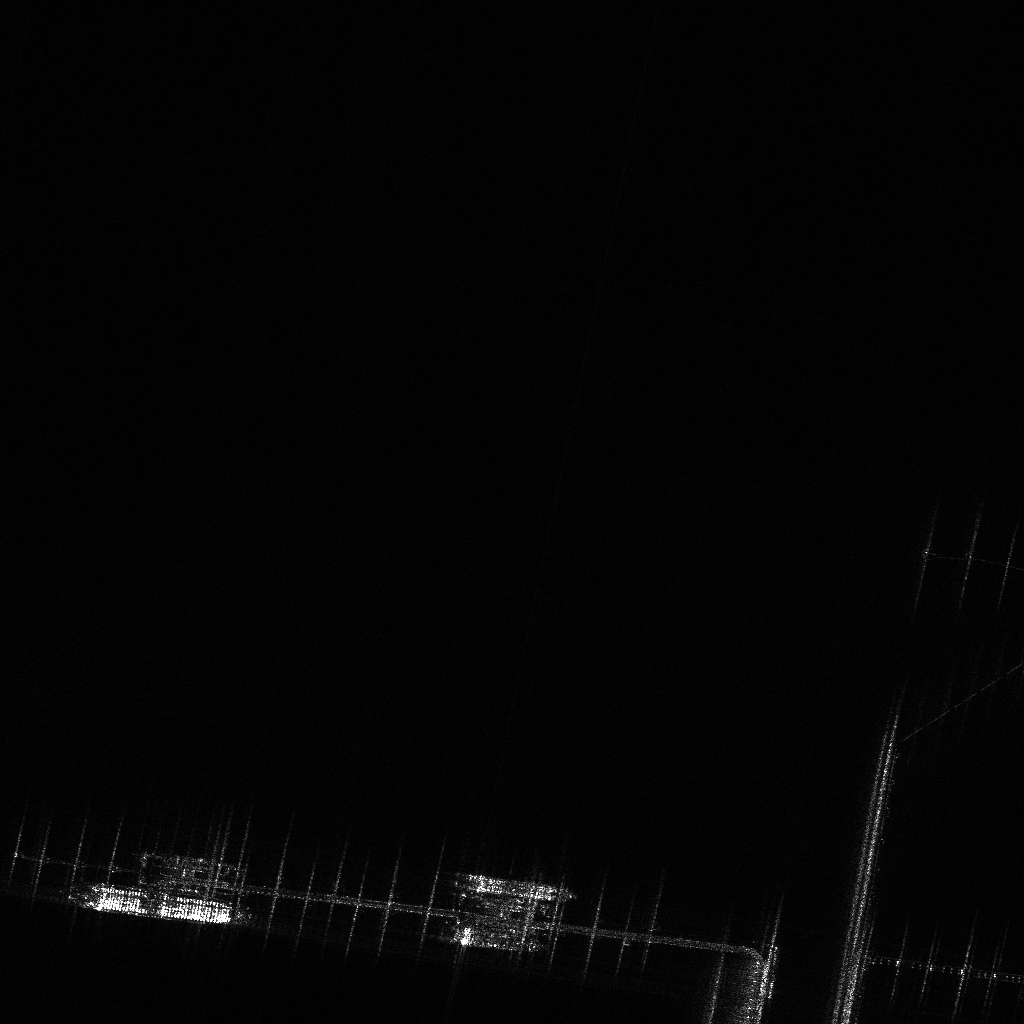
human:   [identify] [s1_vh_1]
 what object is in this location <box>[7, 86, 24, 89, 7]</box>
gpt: <ref>1 medium cell-container at the bottom left</ref>